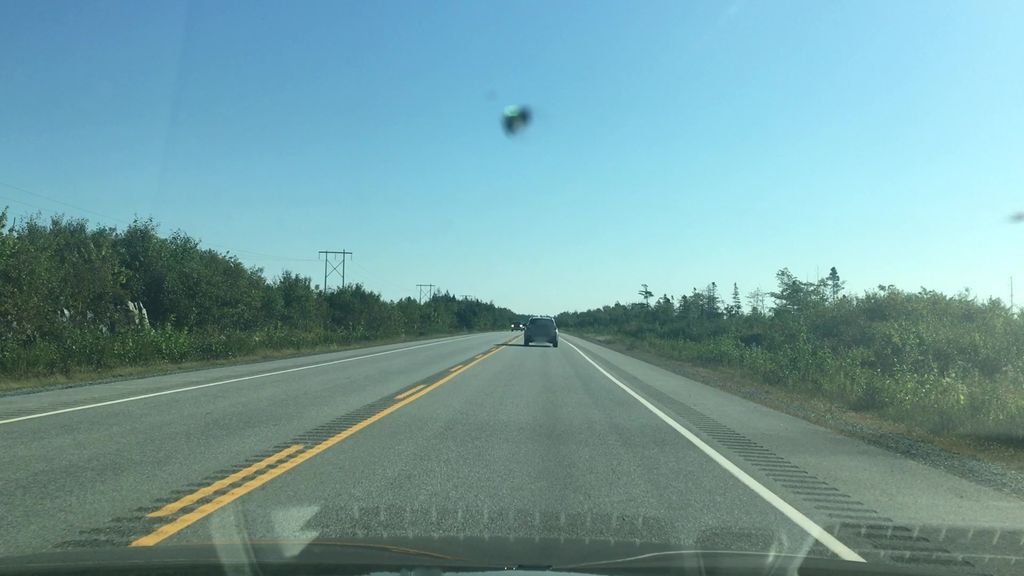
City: halifax